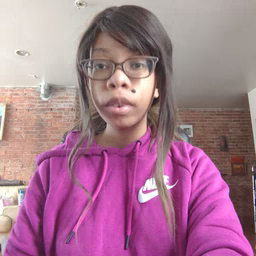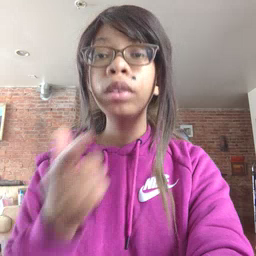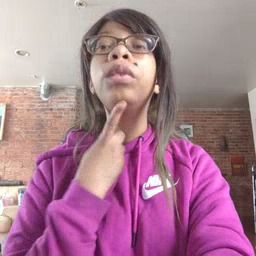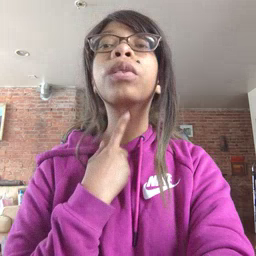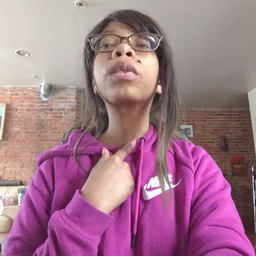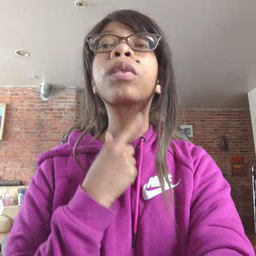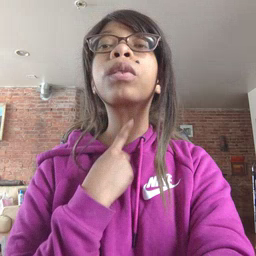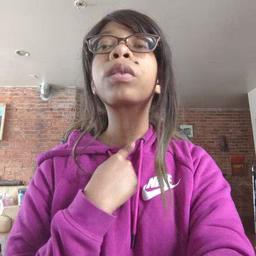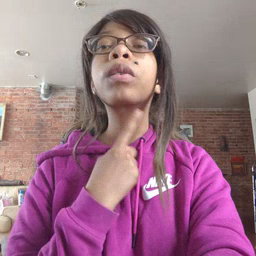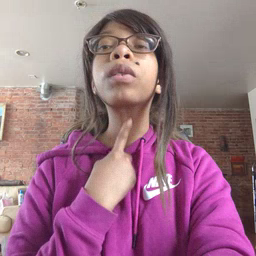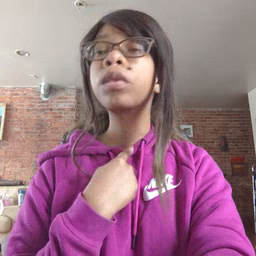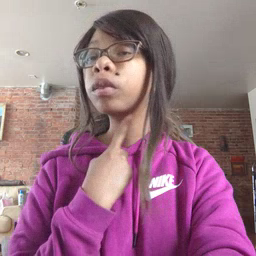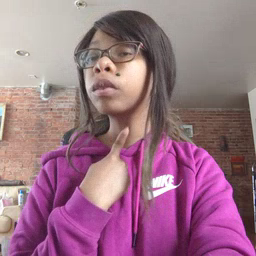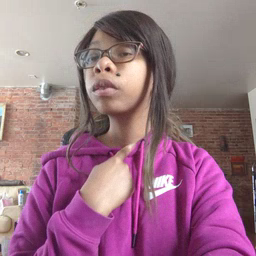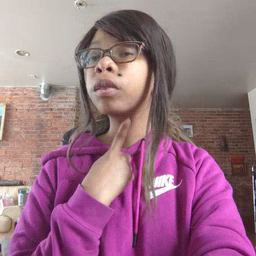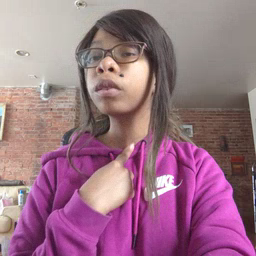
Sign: thirsty